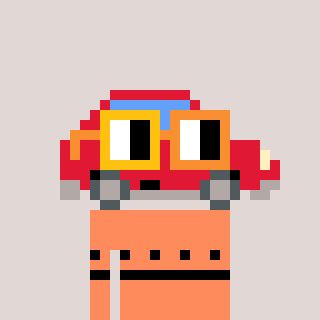
a pixel art character with square yellow and orange glasses, a car-shaped head and a peachy-colored body on a warm background